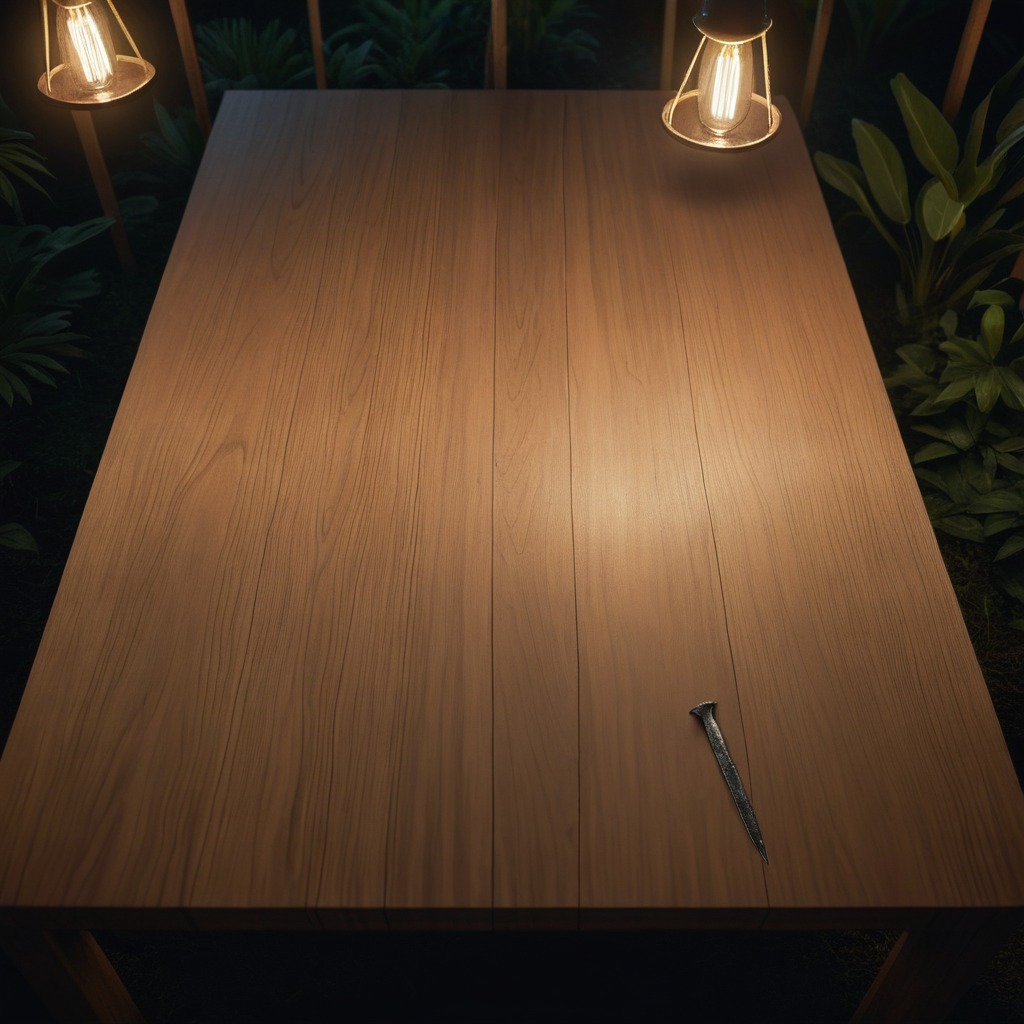
An iron nail is lying on a clean wooden table inside a jungle field workshop tent at night.